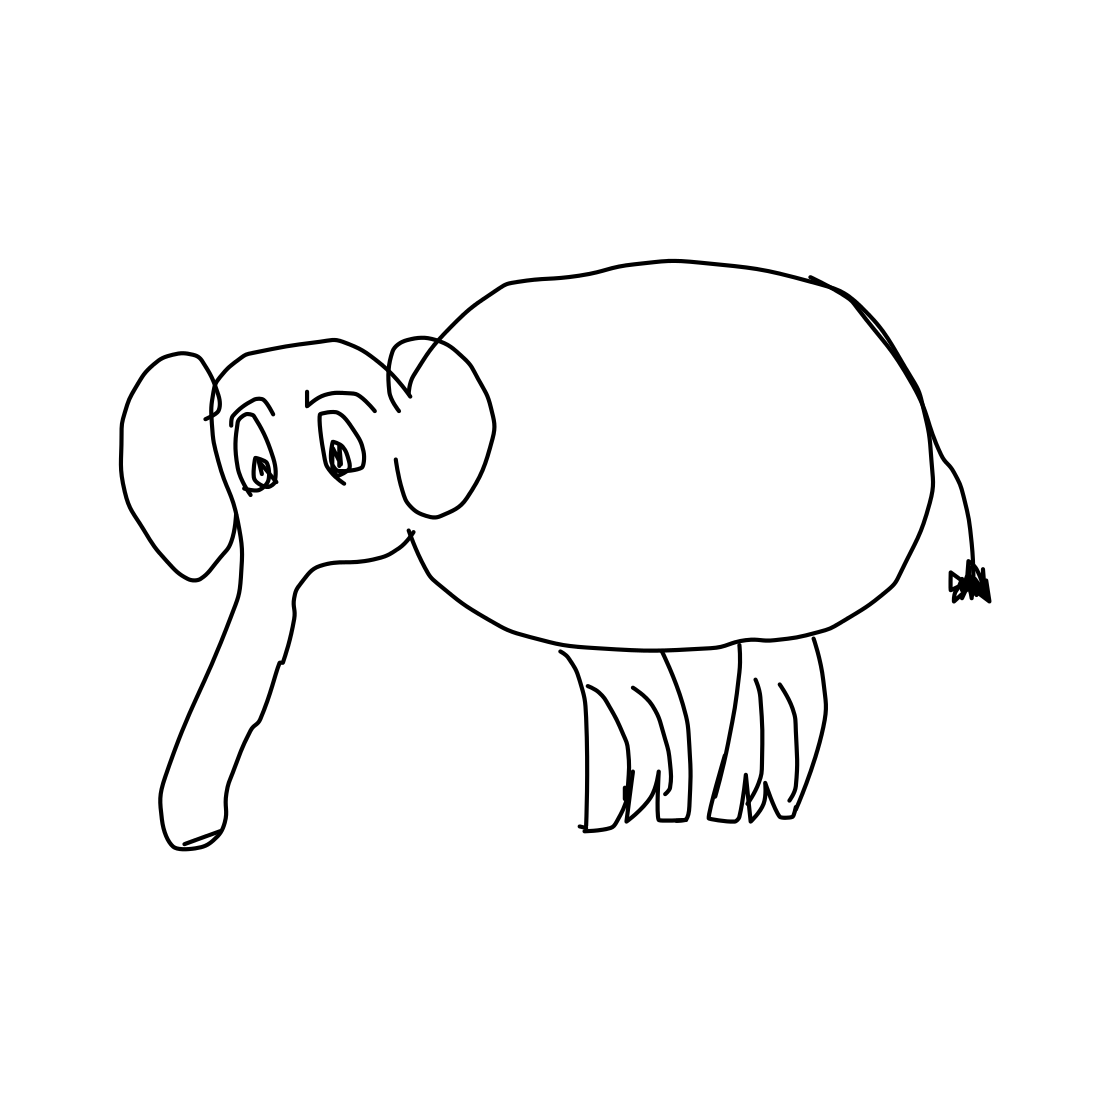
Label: elephant